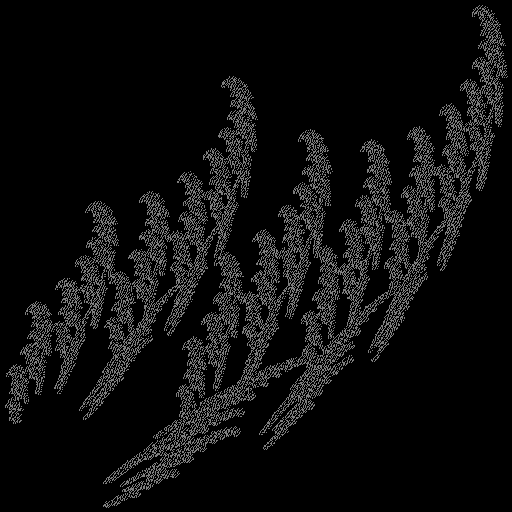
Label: spiderbrake